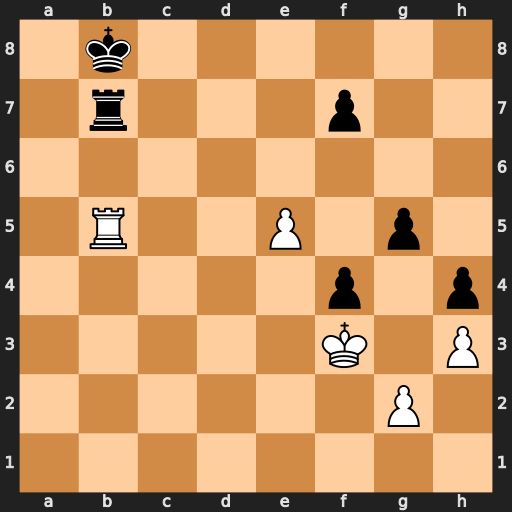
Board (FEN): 1k6/1r3p2/8/1R2P1p1/5p1p/5K1P/6P1/8
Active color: w
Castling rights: -
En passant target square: -
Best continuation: Rxb7+ Kxb7 Kg4 Kc6 Kxg5